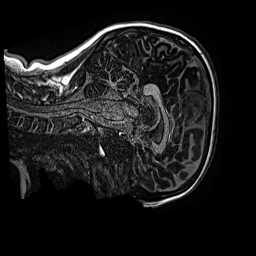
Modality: MP2RAGE
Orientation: sagittal
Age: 12
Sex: female
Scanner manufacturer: siemens
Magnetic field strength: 3 T
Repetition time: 4 s
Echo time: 0.00299 s